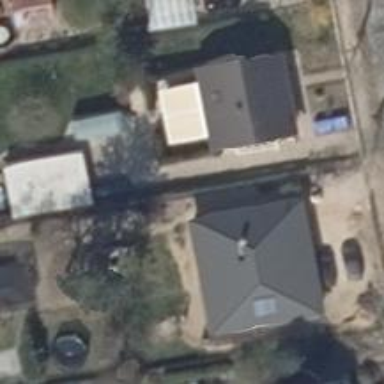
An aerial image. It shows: Detached building.